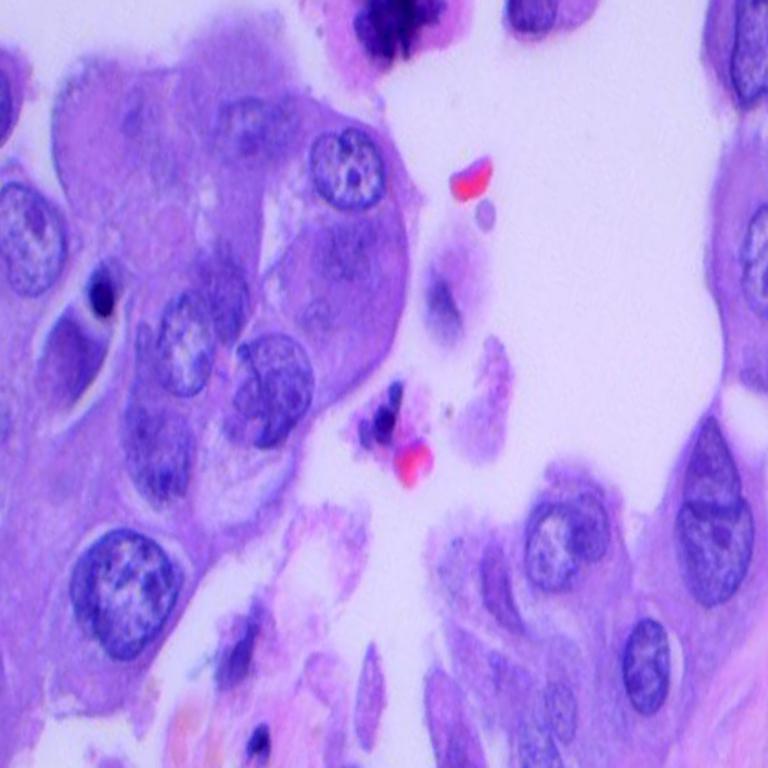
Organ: lung
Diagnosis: adenocarcinomas